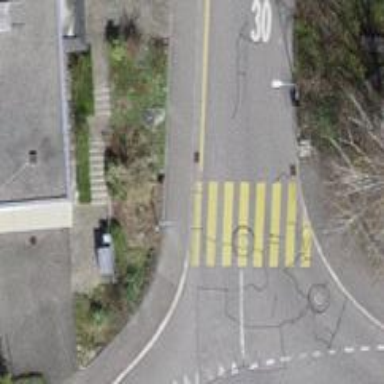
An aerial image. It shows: Uncontrolled zebra crossing with zebra markings.